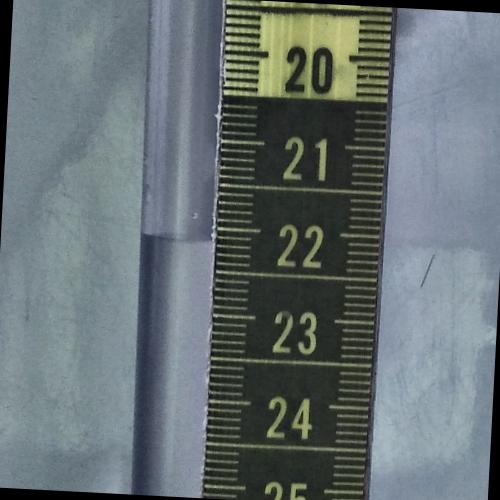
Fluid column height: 22.2 cm